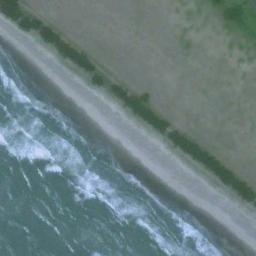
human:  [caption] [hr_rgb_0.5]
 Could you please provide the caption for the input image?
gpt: The beach with brown sand and some green plants on the beach .

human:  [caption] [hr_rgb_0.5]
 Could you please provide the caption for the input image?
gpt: There is spray on the beach .

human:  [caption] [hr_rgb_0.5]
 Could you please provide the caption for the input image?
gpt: Light blue water and band greens and light sandy beaches .

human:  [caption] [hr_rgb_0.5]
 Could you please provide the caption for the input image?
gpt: The beach is composed of blue seawater and a coast with sparse plants .

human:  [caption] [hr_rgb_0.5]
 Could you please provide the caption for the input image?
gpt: The grass is beside the beach .